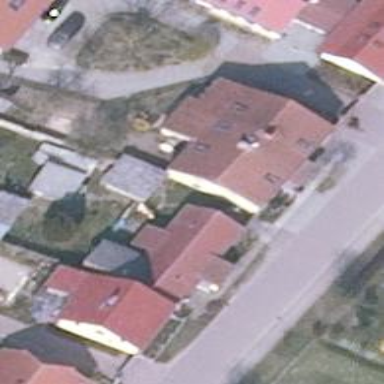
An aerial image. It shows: Kindergarten building.